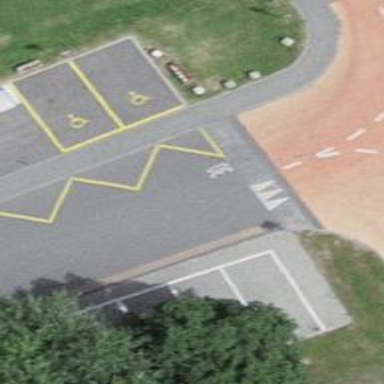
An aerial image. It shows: Bus stop with platform for public transport.